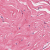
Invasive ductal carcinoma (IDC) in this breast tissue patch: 0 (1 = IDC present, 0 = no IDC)